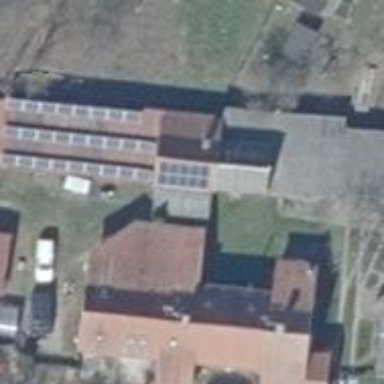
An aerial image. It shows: Solar photovoltaic panel generating electricity through small installation.